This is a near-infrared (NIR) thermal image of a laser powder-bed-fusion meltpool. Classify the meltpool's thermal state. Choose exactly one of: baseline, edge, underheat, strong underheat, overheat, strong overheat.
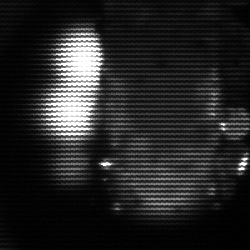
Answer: strong underheat